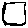
Label: square